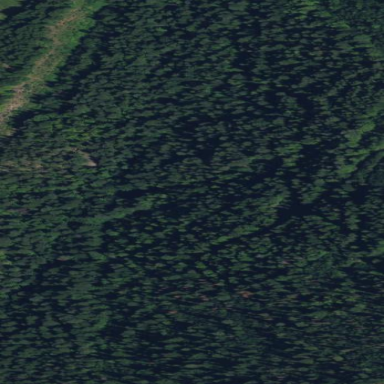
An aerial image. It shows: Forest with mixed leaf types and cycles.